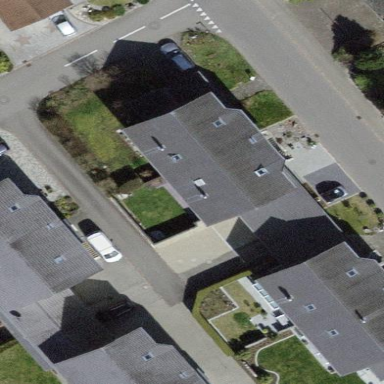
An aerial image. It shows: Building with tiled roof.